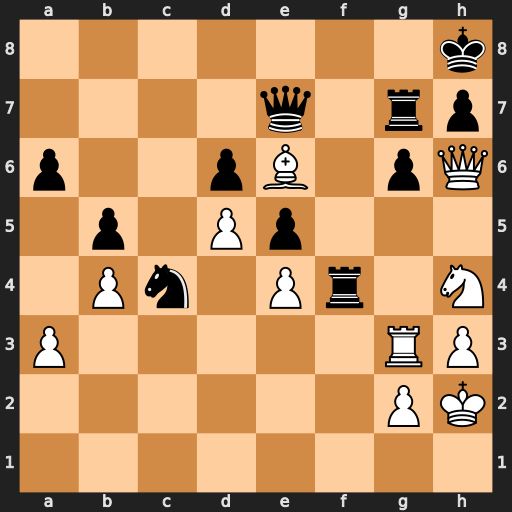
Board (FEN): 7k/4q1rp/p2pB1pQ/1p1Pp3/1Pn1Pr1N/P5RP/6PK/8
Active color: w
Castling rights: -
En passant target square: -
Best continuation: Nxg6+ Rxg6 Rxg6